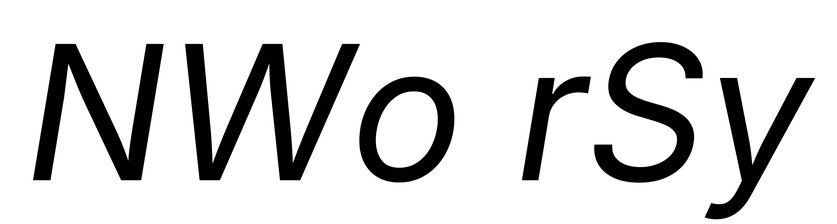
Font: Inter-Italic_Italic